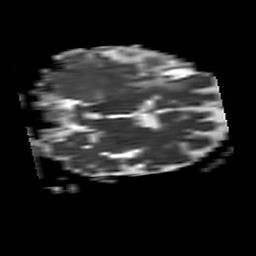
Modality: ADC
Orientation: coronal
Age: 35
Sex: male
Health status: ill
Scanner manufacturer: philips
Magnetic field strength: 3 T
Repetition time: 3.8 s
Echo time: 0.09 s